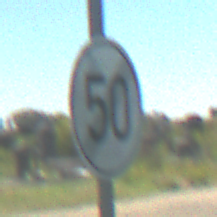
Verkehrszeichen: EndeGeschwindigkeit50
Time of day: Midday
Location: Outdoor (Special)
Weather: PartlyCloudy
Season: NotSpecified
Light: Natural